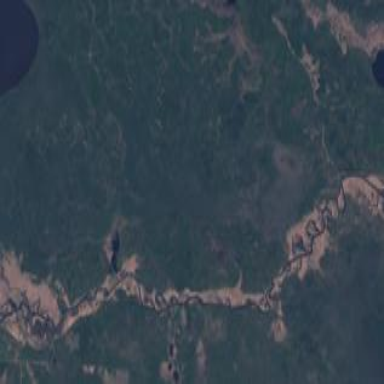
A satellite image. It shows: River flowing through natural landscape.